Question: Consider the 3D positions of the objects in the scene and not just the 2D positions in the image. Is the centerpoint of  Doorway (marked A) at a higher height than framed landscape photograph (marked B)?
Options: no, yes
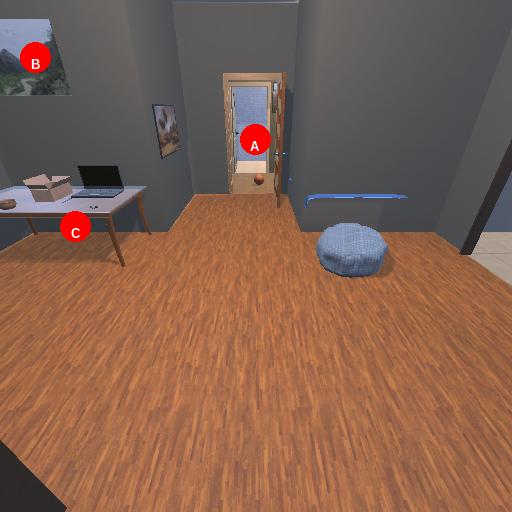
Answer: no